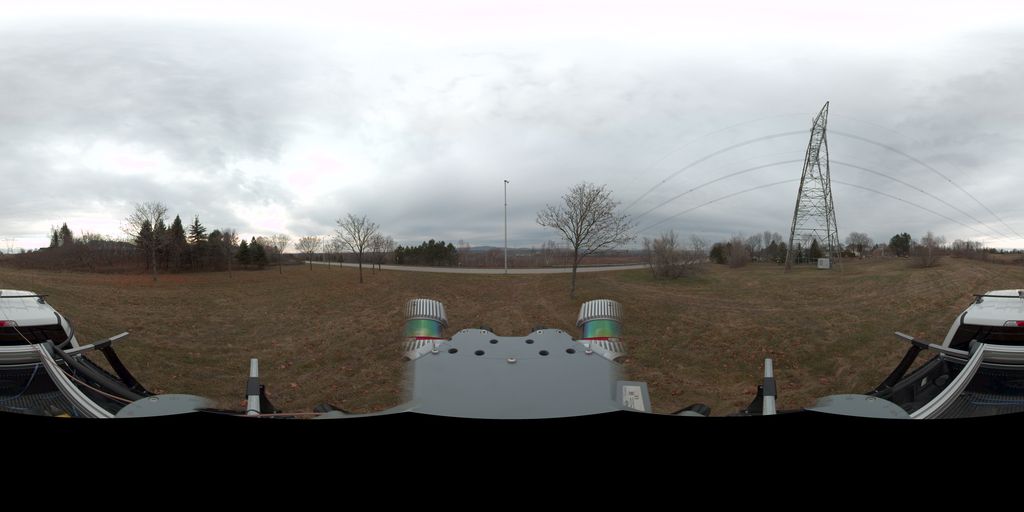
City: quebec_city